Question: Which one does 'ioctl' of 'FIONREAD' return, the next packet's length, or the length of all data in the buffer?
Suppose there is a 'UDP' server that receives 2 packets from a client 1 and another 2 packets from client 2 after client 1's packet.
Then, what is the value of 'ioctl' of 'FIONREAD',
and what does 'readfrom' return in that case?
Client 1 : v two packets
++UDP Server got 4 packets <- FIONREAD?
Client 2 : ^ two packets

## FIONREAD? (server)
1. length of client 1's first packet
2. length of client 1's two packets
3. length of client 1's two packets + client 2's two packets
4. length of client 1's first packet + client 2's first packet
5. other
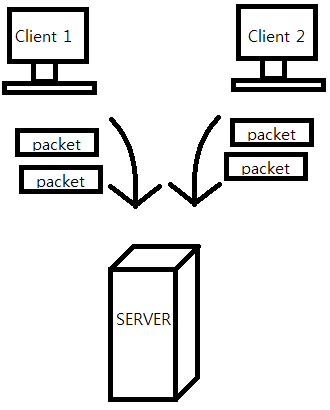
Answer: <URL> states:
> '''
FIONREAD (SIOCINQ)
Gets a pointer to an integer as argument. Returns the size of
the next pending datagram in the integer in bytes, or 0 when no
datagram is pending. Warning: Using FIONREAD, it is impossible
to distinguish the case where no datagram is pending from the
case where the next pending datagram contains zero bytes of
data. It is safer to use select(2), poll(2), or epoll(7) to
distinguish these cases.
'''
So, the answer to your question is: .